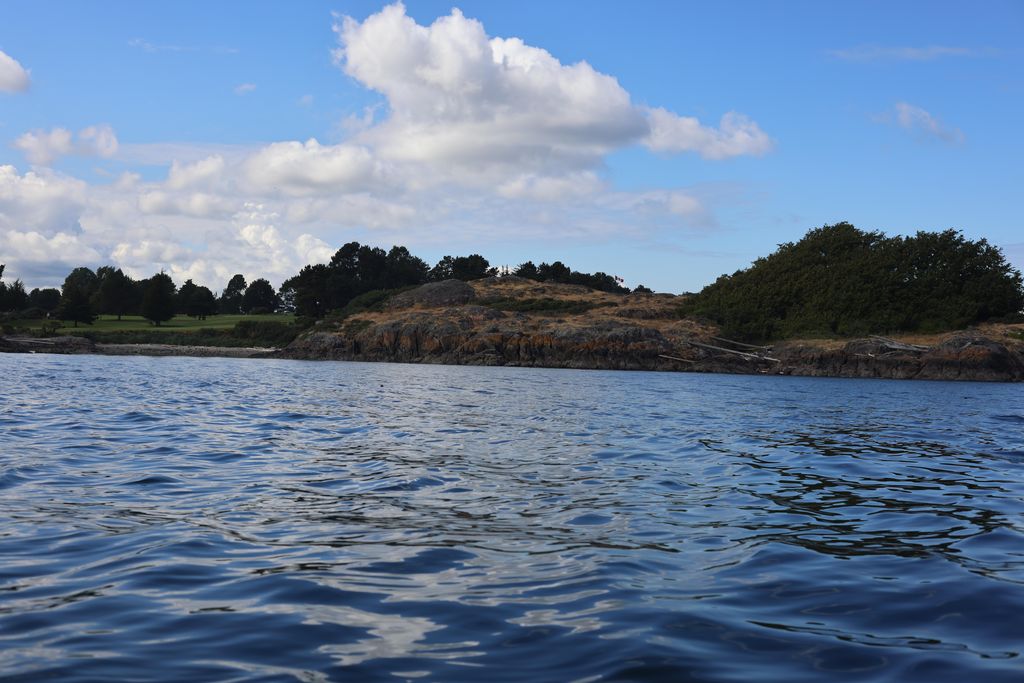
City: victoria